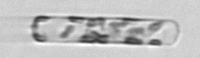
Label: Dactyliosolen_fragilissimus